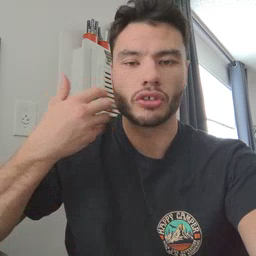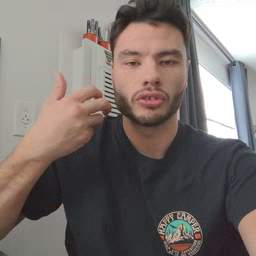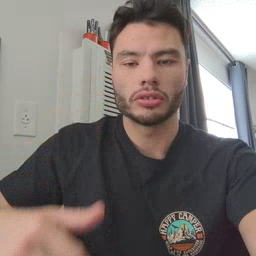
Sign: tiger